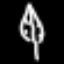
Label: leaf